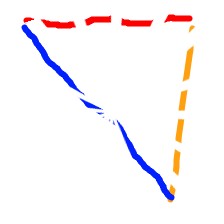
Shape: triangle